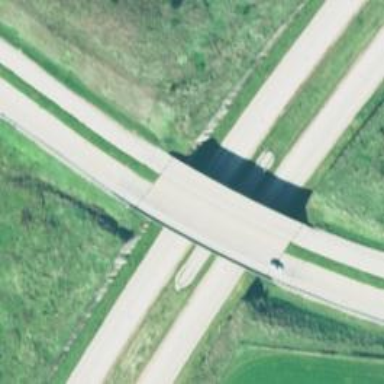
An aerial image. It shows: Bridge over motorway link.